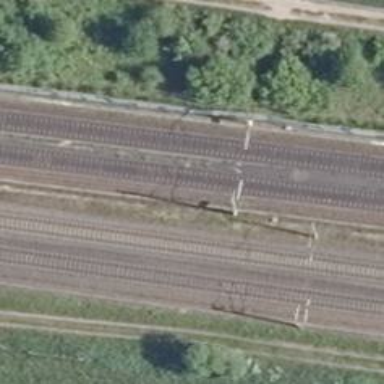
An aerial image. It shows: Railway milestone with catenary mast.